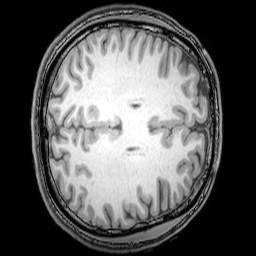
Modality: T1w
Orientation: axial
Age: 23
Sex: male
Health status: healthy
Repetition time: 0.081 s
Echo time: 0.037 s